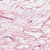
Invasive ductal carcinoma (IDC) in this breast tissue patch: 0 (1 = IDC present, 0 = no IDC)